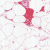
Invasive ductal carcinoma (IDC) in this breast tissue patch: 0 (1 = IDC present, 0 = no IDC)